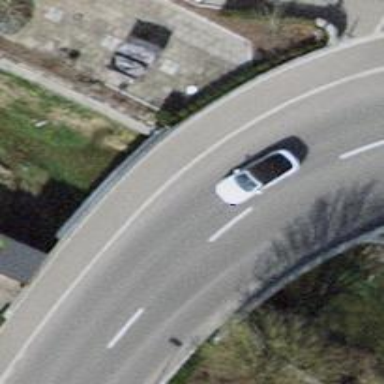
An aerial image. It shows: Tertiary road with bridge.